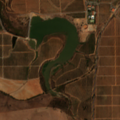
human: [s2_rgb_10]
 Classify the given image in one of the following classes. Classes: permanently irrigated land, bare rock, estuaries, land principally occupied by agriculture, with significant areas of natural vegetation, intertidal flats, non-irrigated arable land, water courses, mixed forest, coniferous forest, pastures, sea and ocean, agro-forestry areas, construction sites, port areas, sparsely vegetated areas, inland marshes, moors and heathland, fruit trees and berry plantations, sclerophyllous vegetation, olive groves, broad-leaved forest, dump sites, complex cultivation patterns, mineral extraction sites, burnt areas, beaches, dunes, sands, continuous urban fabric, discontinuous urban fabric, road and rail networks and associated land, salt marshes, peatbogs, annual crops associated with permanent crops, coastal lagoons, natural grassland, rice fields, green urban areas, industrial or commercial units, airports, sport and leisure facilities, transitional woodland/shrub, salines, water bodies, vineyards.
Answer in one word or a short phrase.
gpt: non-irrigated arable land, permanently irrigated land, vineyards, olive groves, water bodies